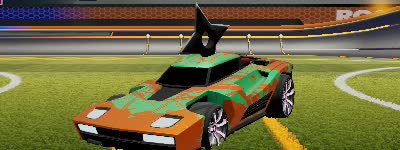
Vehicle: breakout